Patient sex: M
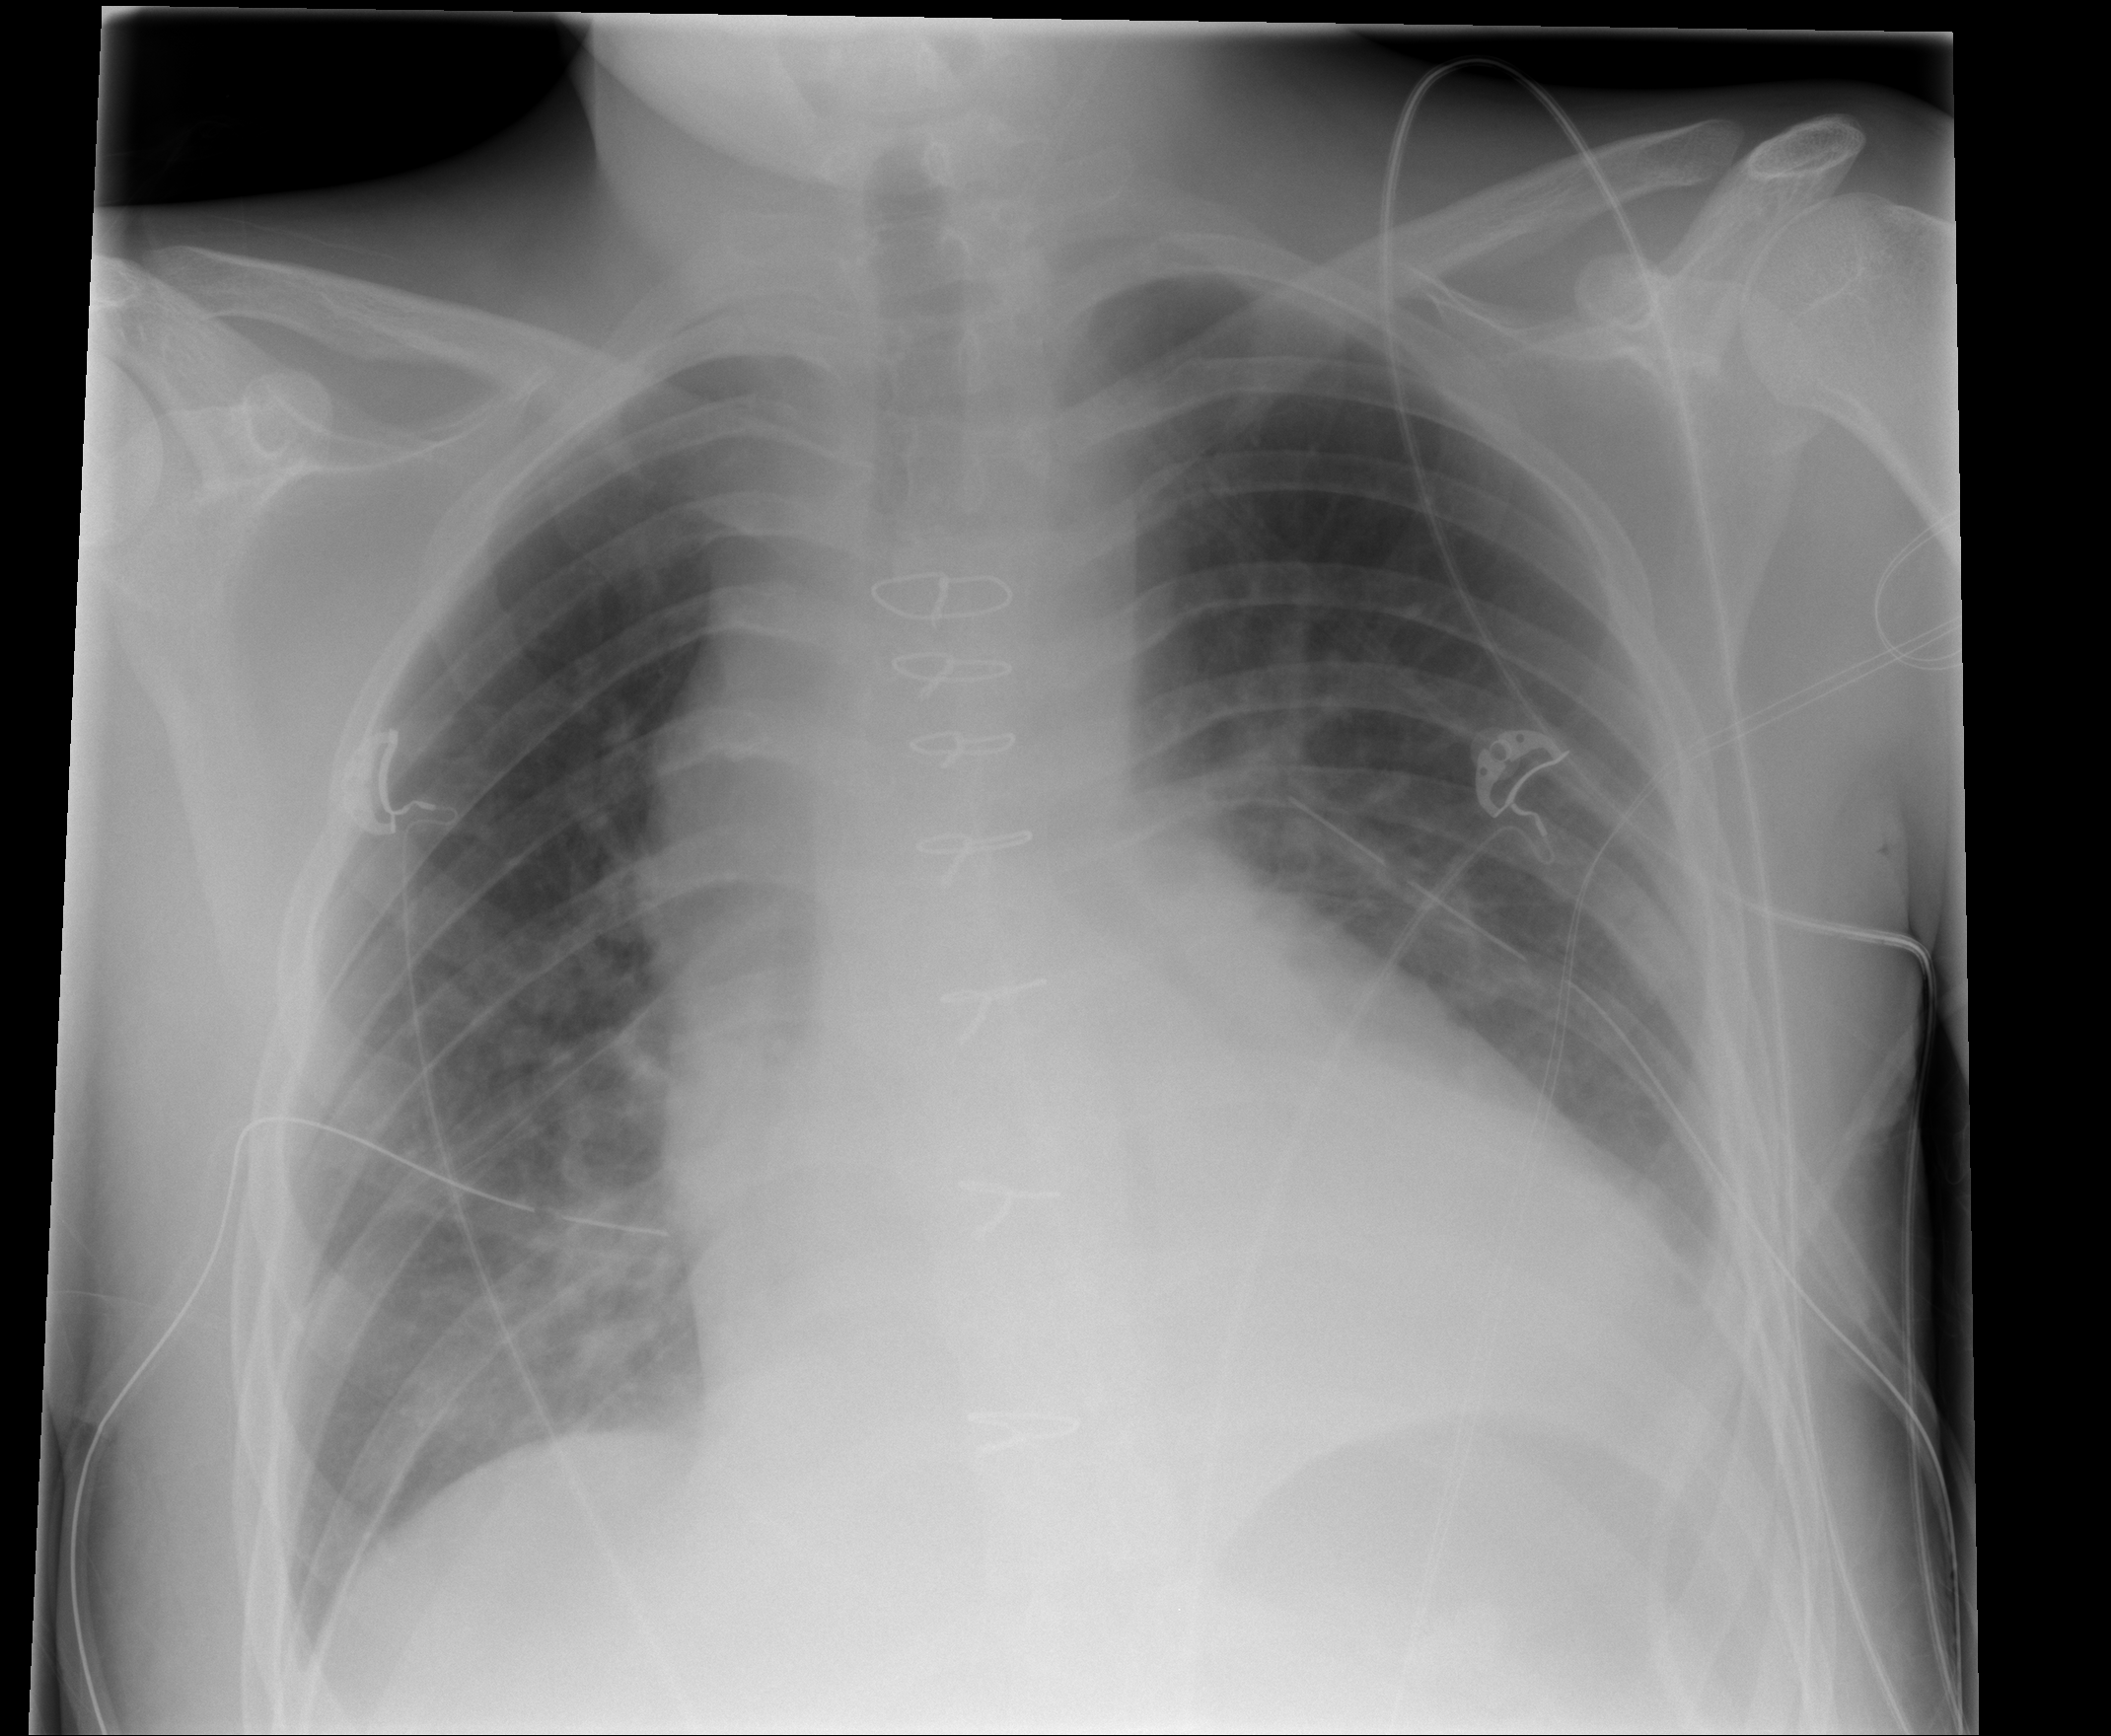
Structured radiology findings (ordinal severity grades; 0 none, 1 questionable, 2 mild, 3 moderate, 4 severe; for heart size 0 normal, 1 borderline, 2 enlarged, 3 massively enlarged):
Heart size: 3
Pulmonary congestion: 2
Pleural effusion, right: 0
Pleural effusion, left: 2
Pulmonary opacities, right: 1
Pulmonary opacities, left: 1
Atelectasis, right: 1
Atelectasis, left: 2